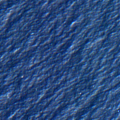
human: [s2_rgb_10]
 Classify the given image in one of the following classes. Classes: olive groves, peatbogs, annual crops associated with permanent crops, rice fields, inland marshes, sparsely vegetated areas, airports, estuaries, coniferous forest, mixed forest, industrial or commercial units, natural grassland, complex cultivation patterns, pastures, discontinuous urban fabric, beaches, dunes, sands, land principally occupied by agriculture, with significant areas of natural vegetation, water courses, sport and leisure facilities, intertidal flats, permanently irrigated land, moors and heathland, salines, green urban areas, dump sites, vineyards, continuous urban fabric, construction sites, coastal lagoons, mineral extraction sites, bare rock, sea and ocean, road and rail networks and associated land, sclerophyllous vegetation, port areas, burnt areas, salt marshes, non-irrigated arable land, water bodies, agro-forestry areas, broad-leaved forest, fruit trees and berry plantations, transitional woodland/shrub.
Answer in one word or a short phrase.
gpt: sea and ocean